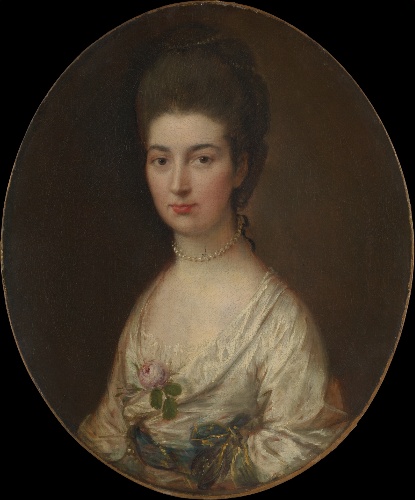
Title: Mrs. Ralph Izard (Alice De Lancey, 1746/47–1832)
Artist: Thomas Gainsborough
Artist bio: British, Sudbury 1727–1788 London
Object type: Painting
Classification: Paintings
Medium: Oil on canvas
Dimensions: Oval, 30 1/4 x 25 1/8 in. (76.8 x 63.8 cm)
Department: European Paintings
Credit line: Bequest of Jeanne King deRham, in memory of her father, David H. King Jr., 1966
Accession year: 1966
Repository: Metropolitan Museum of Art, New York, NY
Tags: Portraits|Women